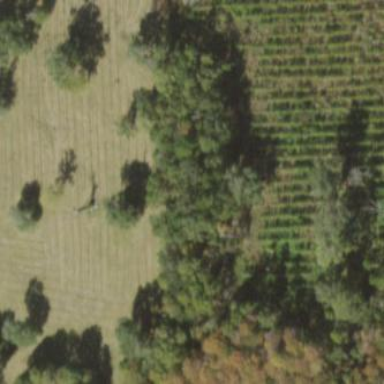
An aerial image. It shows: Woodland with needle-leaved trees.